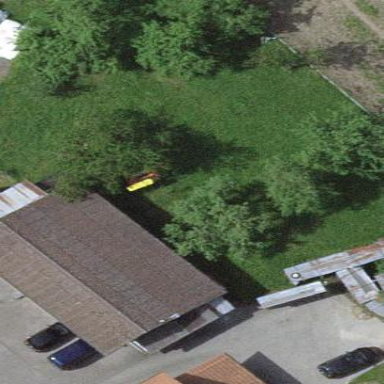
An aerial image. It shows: Shed building.